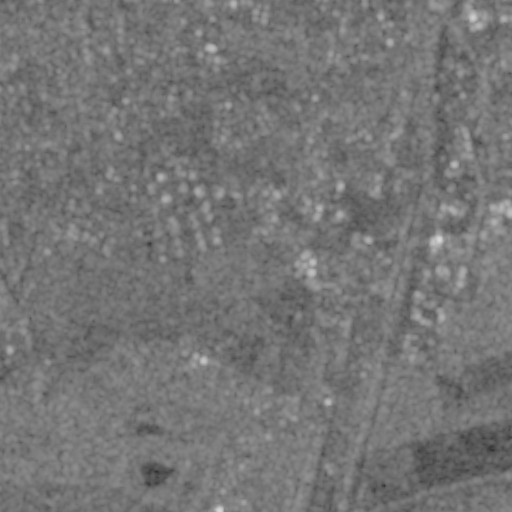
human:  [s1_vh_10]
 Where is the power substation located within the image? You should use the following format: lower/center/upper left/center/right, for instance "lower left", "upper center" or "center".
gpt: The power substation is located in the center left of the image.
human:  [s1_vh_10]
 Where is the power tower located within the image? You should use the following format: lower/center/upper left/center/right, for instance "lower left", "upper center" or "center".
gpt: The power tower is located in the upper right of the image.
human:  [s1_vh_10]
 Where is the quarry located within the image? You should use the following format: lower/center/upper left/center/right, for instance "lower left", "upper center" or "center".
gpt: The quarry is located in the lower right of the image.
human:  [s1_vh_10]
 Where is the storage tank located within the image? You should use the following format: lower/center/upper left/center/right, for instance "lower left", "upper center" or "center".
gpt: The storage tank is located in the center right of the image.
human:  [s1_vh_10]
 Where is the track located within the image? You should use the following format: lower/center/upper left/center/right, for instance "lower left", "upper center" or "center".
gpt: The track is located in the lower center of the image.
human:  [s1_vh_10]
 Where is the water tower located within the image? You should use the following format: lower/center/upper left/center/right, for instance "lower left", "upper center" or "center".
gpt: The water tower is located in the upper left of the image.
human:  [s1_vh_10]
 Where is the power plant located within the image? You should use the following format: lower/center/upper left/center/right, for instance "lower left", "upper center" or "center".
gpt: There is no power plant in the image.

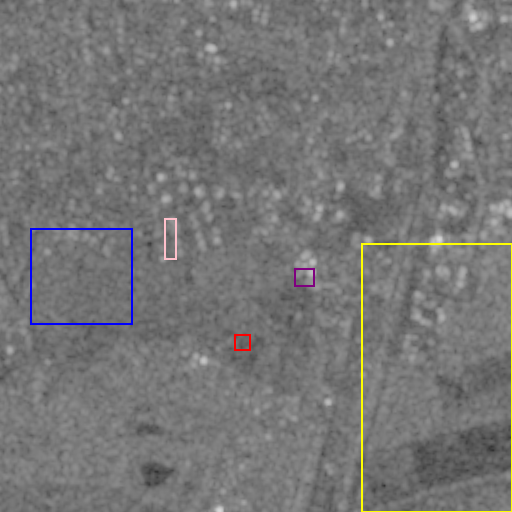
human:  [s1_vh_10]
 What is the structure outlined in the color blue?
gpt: The structure outlined in blue is a crop field.
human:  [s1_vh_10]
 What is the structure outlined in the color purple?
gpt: The structure outlined in purple is a park.
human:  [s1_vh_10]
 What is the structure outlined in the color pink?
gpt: The structure outlined in pink is a parking lot.
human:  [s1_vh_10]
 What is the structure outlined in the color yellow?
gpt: The structure outlined in yellow is a quarry.
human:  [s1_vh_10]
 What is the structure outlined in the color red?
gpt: The structure outlined in red is a track.
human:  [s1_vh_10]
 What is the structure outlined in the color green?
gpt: There is no green outline.